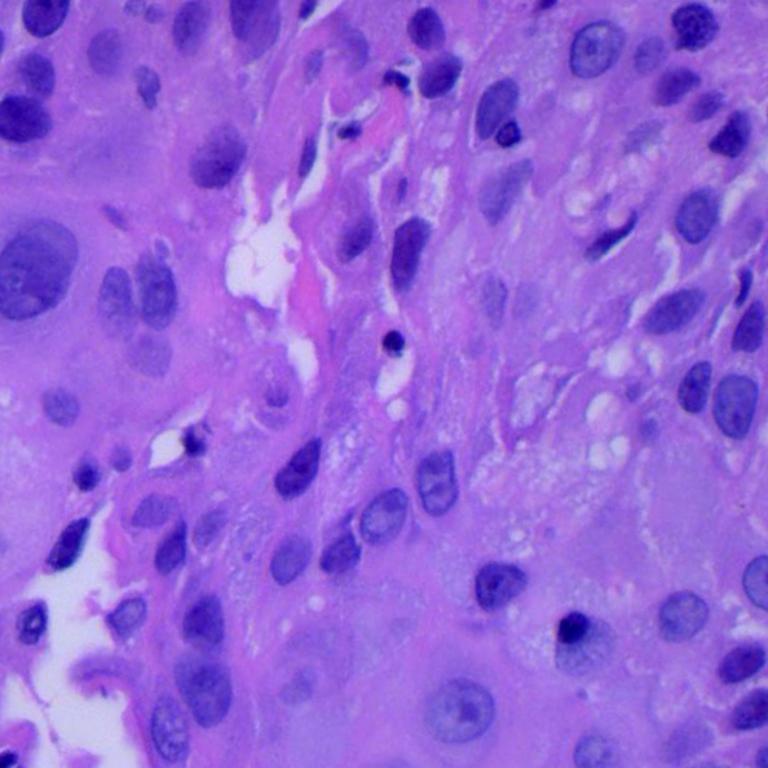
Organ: lung
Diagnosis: squamous carcinomas